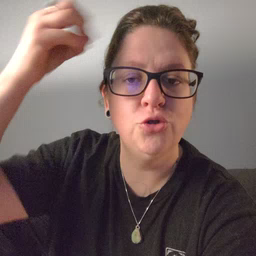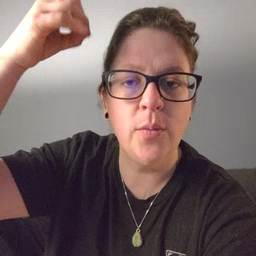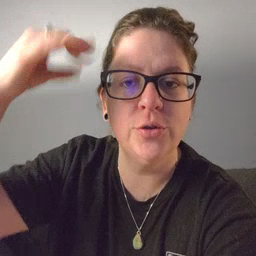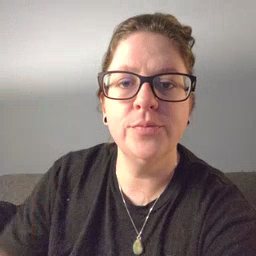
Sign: shower